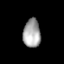
Tissue: lung
Cell type: Epithelial cells
Senescence score: 0.5751
Nuclear area (px): 484
Mean DAPI intensity: 165.593